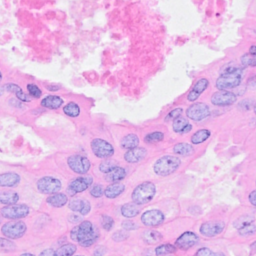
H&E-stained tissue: Breast